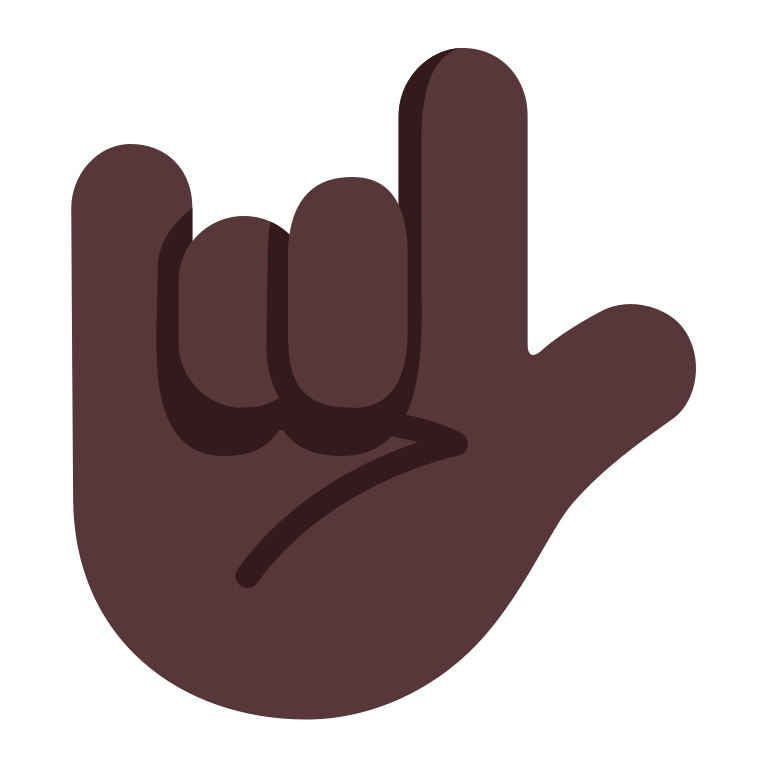
love you gesture flat dark